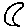
Label: moon